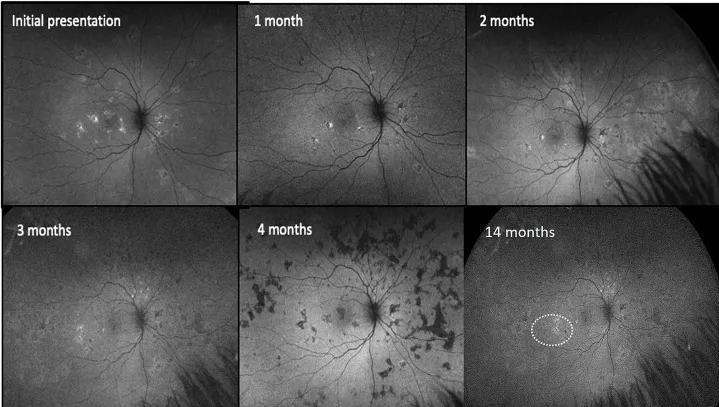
Patient 1. (B) Fundus autofluorescent studies over time. Right eye only. The left eye demonstrated similar findings. The hypo/hyperautofluorescent lesions increased in quantity over time from initial presentation, 1 month, 2 months, 3 months, and 4 months to 14 months after presentation.
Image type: ophthalmic_imaging (autofluorescence)